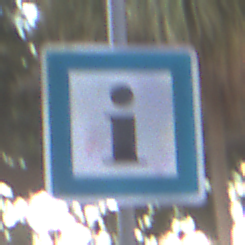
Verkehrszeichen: Informationsstelle
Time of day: MorningAfternoon
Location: Outdoor (Suburban)
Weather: PartlyCloudy
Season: NotSpecified
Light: Natural